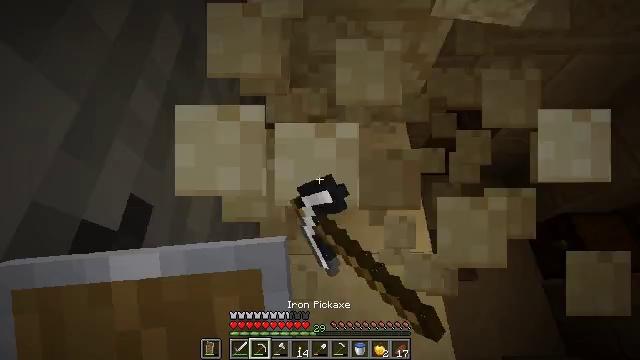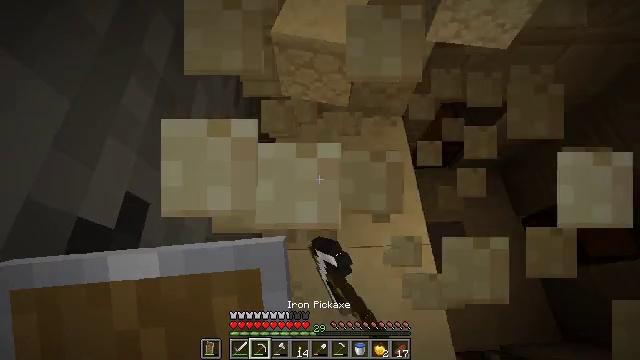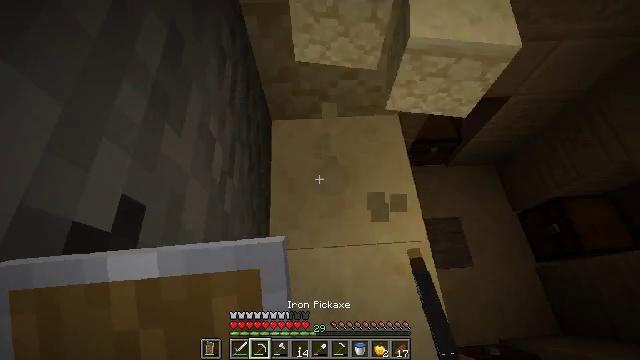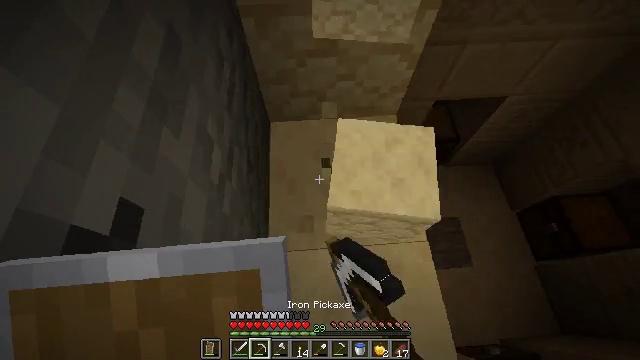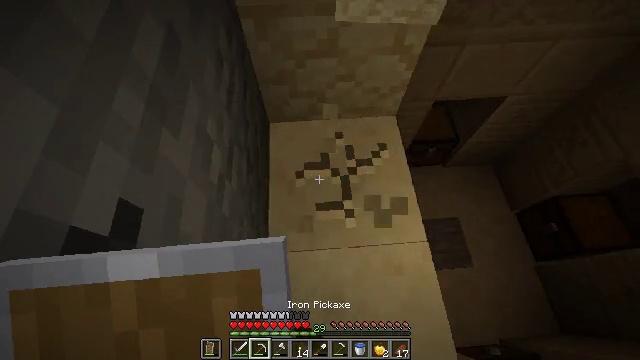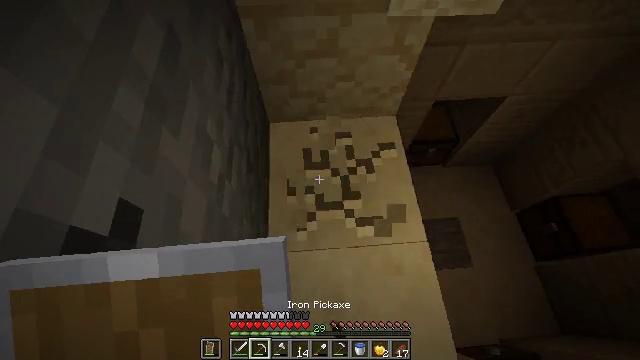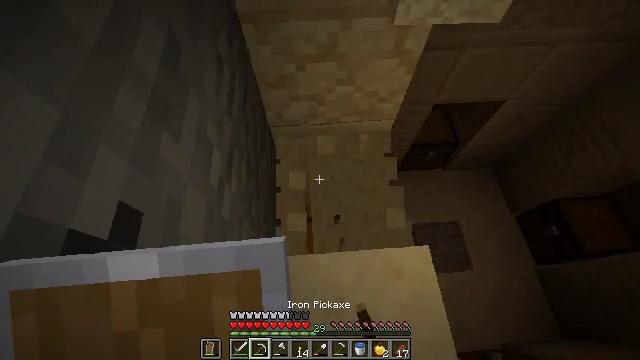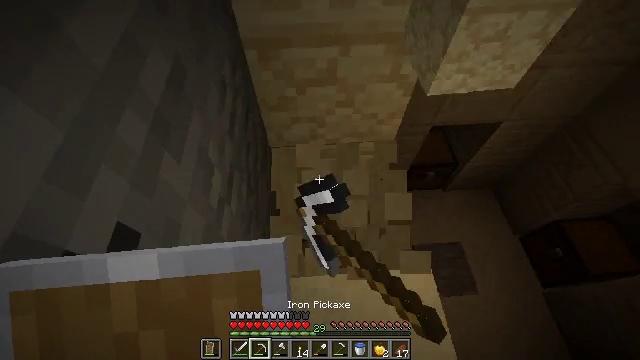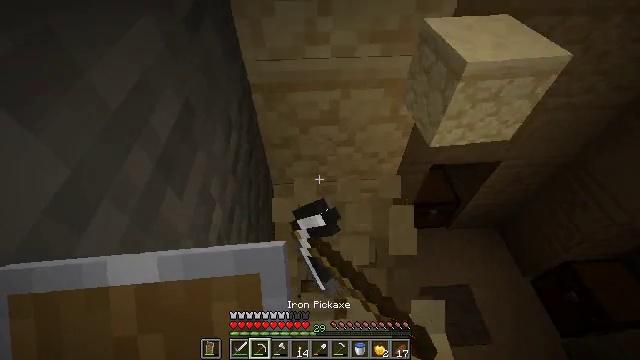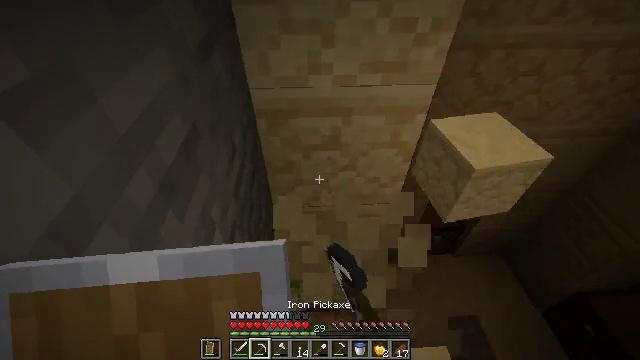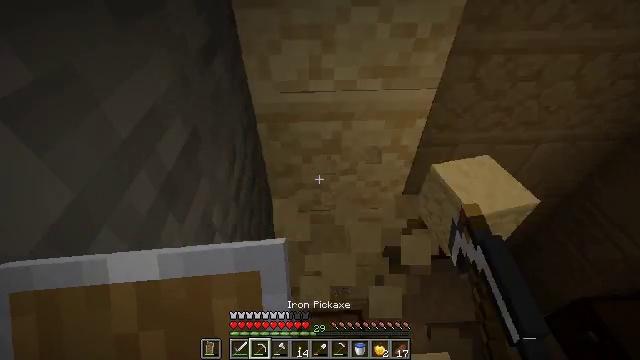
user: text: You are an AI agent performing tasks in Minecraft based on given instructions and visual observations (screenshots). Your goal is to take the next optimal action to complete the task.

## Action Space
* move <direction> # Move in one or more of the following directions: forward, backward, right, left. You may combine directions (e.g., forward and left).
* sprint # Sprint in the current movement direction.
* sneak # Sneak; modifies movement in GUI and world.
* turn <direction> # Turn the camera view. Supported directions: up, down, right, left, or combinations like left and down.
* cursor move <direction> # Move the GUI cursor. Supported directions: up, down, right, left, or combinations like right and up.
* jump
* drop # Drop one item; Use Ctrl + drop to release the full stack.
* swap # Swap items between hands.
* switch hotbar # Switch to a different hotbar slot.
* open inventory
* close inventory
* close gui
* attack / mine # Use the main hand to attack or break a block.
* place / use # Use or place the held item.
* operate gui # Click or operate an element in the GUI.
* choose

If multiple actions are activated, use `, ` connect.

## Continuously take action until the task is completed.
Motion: motion action
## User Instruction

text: Collect cut sandstone by mining it.
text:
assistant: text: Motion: turn right and down, attack / mine
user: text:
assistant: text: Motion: turn right, attack / mine
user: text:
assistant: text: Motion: attack / mine
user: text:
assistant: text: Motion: attack / mine
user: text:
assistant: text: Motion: attack / mine
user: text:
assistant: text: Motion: attack / mine
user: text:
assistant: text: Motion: turn up, attack / mine
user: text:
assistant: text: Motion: turn up, attack / mine
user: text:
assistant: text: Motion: turn up, attack / mine
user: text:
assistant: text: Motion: attack / mine
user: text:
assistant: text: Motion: attack / mine